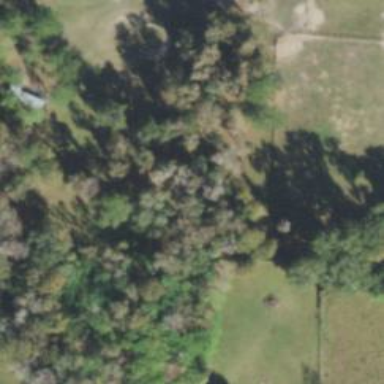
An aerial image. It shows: Mixed leaf woodland.